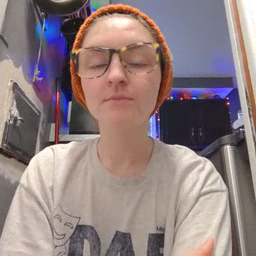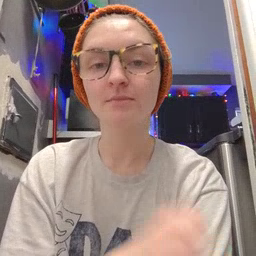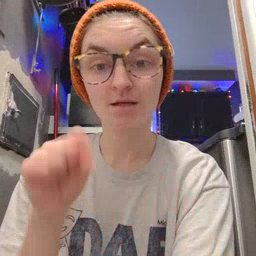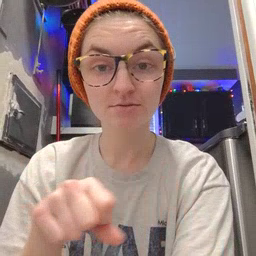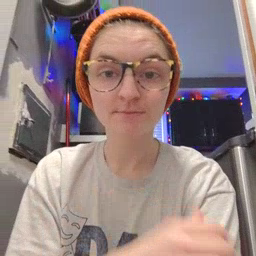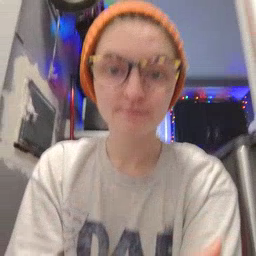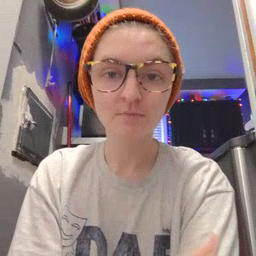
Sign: can